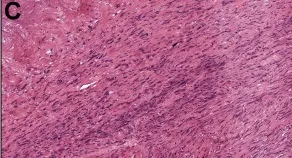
Prominent areas with myofibroblastic morphology were noticed.
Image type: pathology (h&e)